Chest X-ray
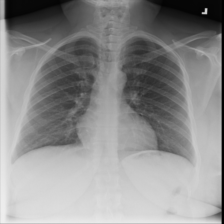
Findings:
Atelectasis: negative
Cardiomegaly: negative
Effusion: negative
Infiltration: negative
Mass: negative
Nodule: negative
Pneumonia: negative
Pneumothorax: negative
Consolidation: negative
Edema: negative
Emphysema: negative
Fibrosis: negative
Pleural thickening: negative
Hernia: negative